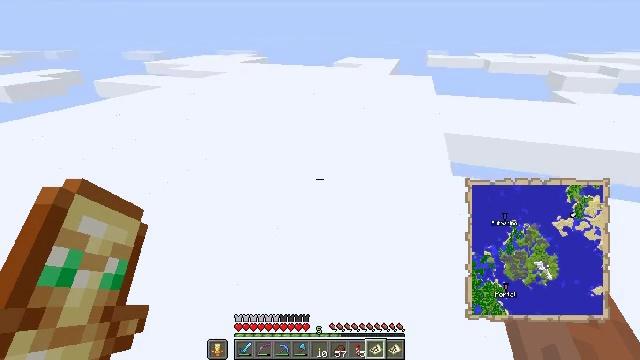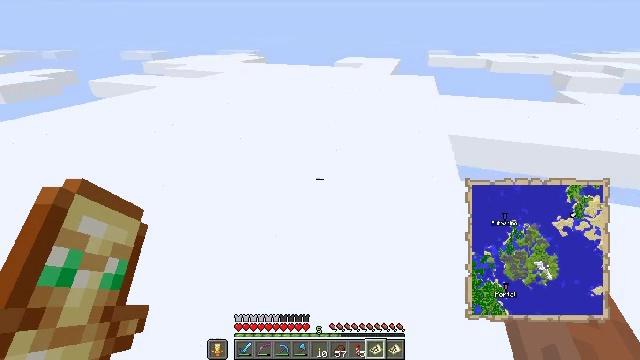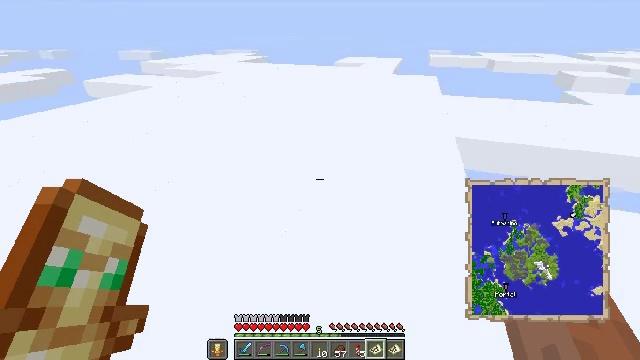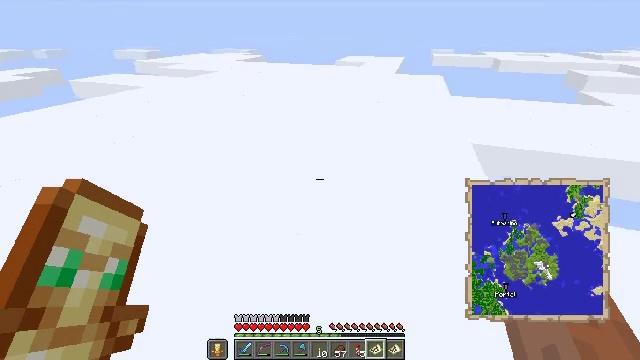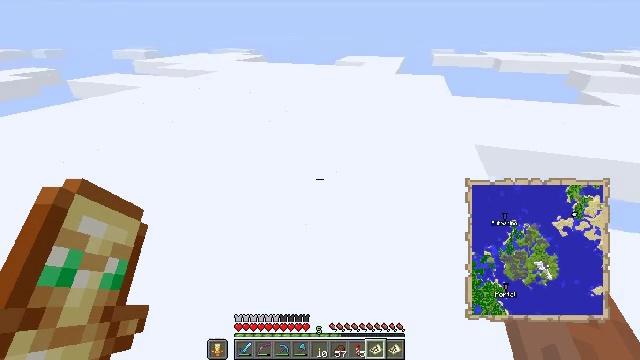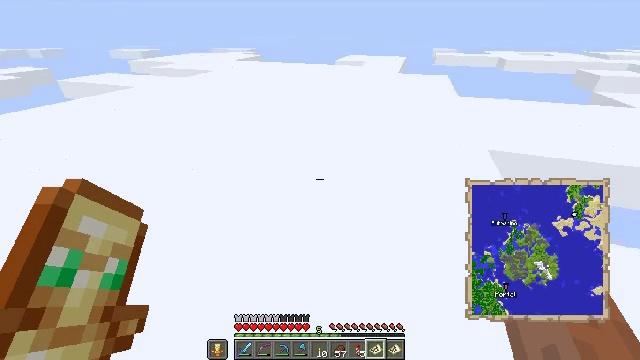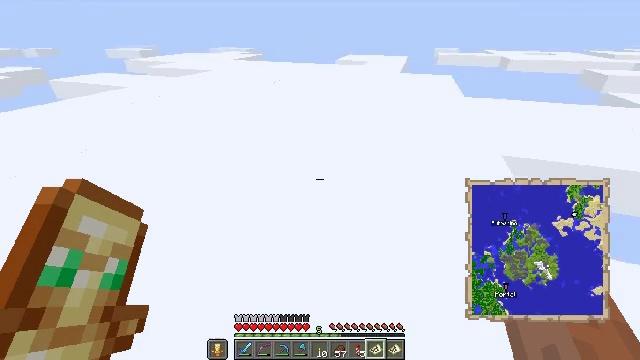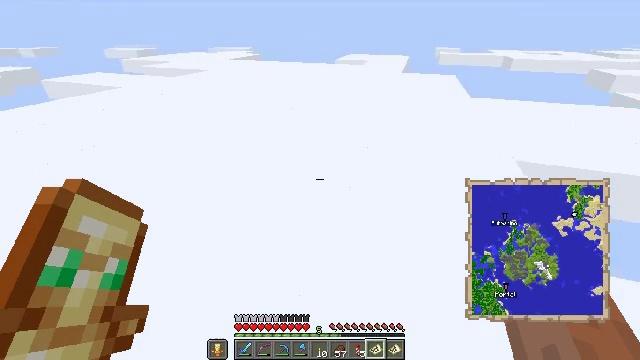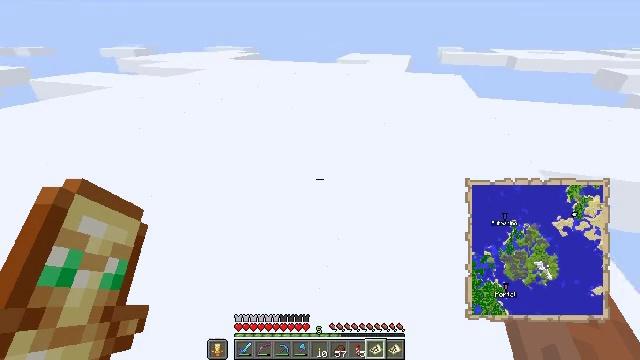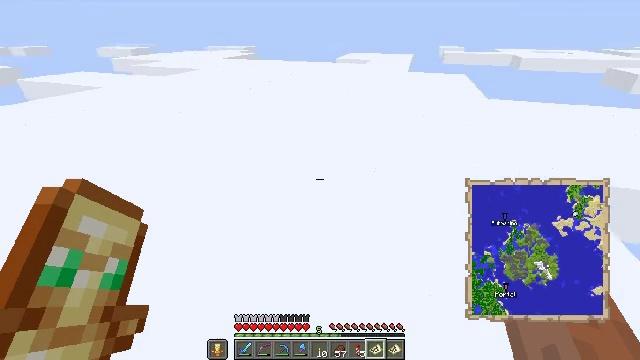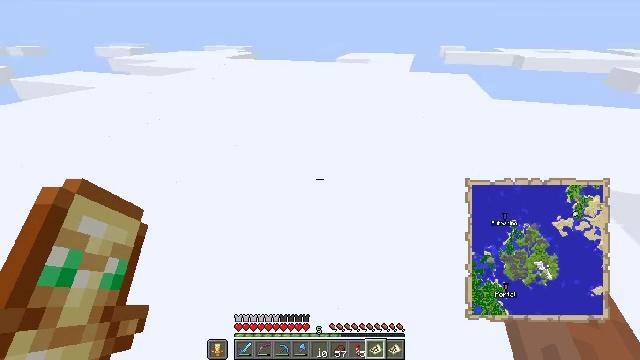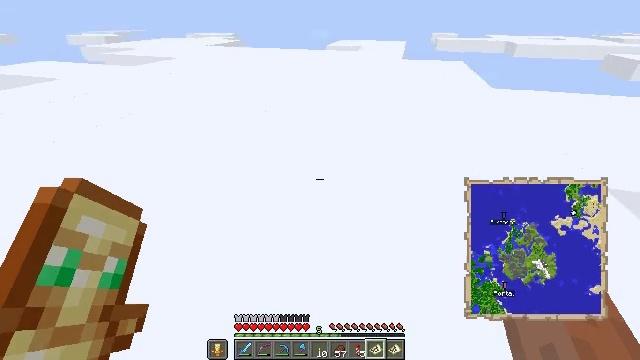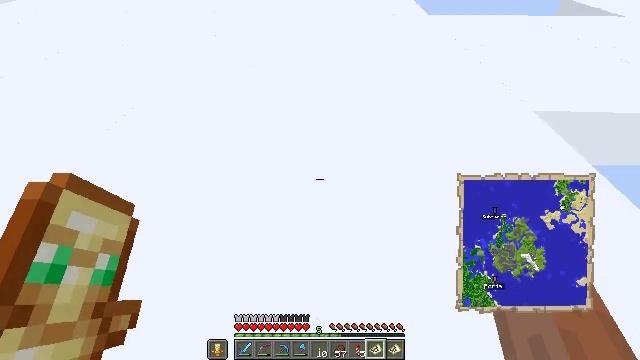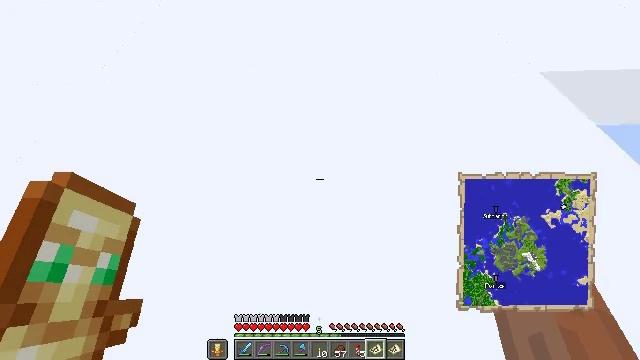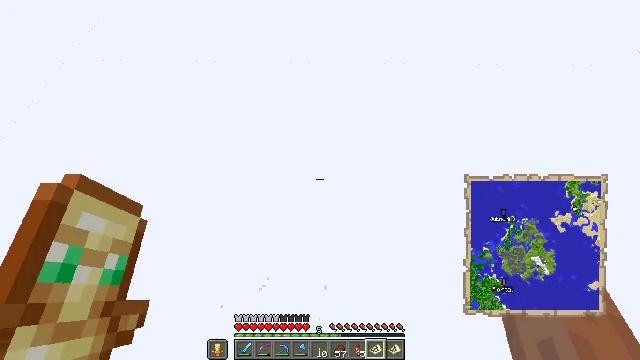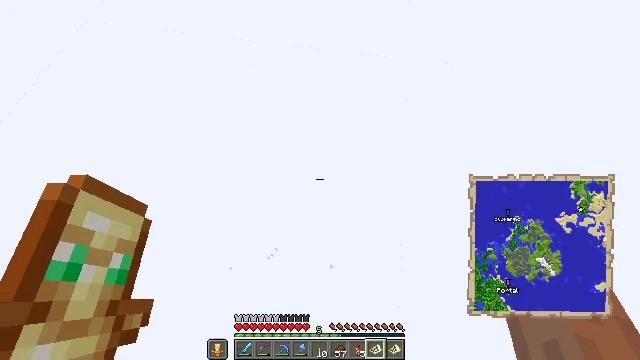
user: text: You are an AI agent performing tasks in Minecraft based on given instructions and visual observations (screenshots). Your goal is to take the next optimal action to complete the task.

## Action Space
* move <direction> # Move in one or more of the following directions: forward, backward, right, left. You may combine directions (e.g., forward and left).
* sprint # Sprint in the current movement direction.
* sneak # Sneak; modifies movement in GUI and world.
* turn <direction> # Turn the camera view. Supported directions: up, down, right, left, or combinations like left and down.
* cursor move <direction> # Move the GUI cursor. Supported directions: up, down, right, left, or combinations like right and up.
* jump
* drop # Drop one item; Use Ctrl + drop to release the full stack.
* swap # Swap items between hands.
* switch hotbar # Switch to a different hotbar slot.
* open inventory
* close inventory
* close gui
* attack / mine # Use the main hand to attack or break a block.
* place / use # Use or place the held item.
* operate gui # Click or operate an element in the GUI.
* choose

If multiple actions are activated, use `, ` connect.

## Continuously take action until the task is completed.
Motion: motion action
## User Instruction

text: Attack the hay block to get hay.
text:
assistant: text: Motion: no_op
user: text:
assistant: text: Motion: no_op
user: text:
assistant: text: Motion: no_op
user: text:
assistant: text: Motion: no_op
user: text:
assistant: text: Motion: no_op
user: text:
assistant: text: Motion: no_op
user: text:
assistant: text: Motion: no_op
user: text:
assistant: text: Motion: no_op
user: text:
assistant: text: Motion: no_op
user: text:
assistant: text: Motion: no_op
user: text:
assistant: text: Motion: turn right and down
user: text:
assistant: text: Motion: turn right and down
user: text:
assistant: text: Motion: turn right and down
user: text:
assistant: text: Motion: turn left and down
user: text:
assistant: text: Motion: turn left and down
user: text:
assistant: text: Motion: no_op
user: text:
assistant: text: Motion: no_op
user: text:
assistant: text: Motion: no_op
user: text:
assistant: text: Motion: no_op
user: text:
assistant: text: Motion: no_op
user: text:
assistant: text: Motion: no_op
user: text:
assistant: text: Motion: no_op
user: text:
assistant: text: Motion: no_op
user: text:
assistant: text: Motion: no_op
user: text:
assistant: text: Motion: no_op
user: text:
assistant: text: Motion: no_op
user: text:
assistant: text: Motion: no_op
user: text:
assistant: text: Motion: no_op
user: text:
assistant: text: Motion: no_op
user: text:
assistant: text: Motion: no_op